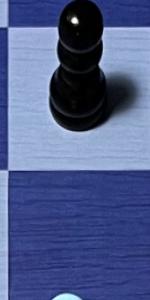
Label: Empty